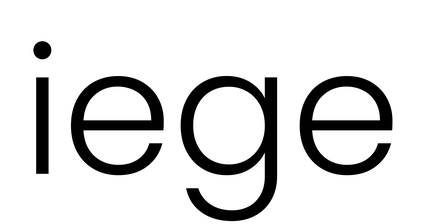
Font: Poppins-Light